Platform: macOS
Application: Chrome
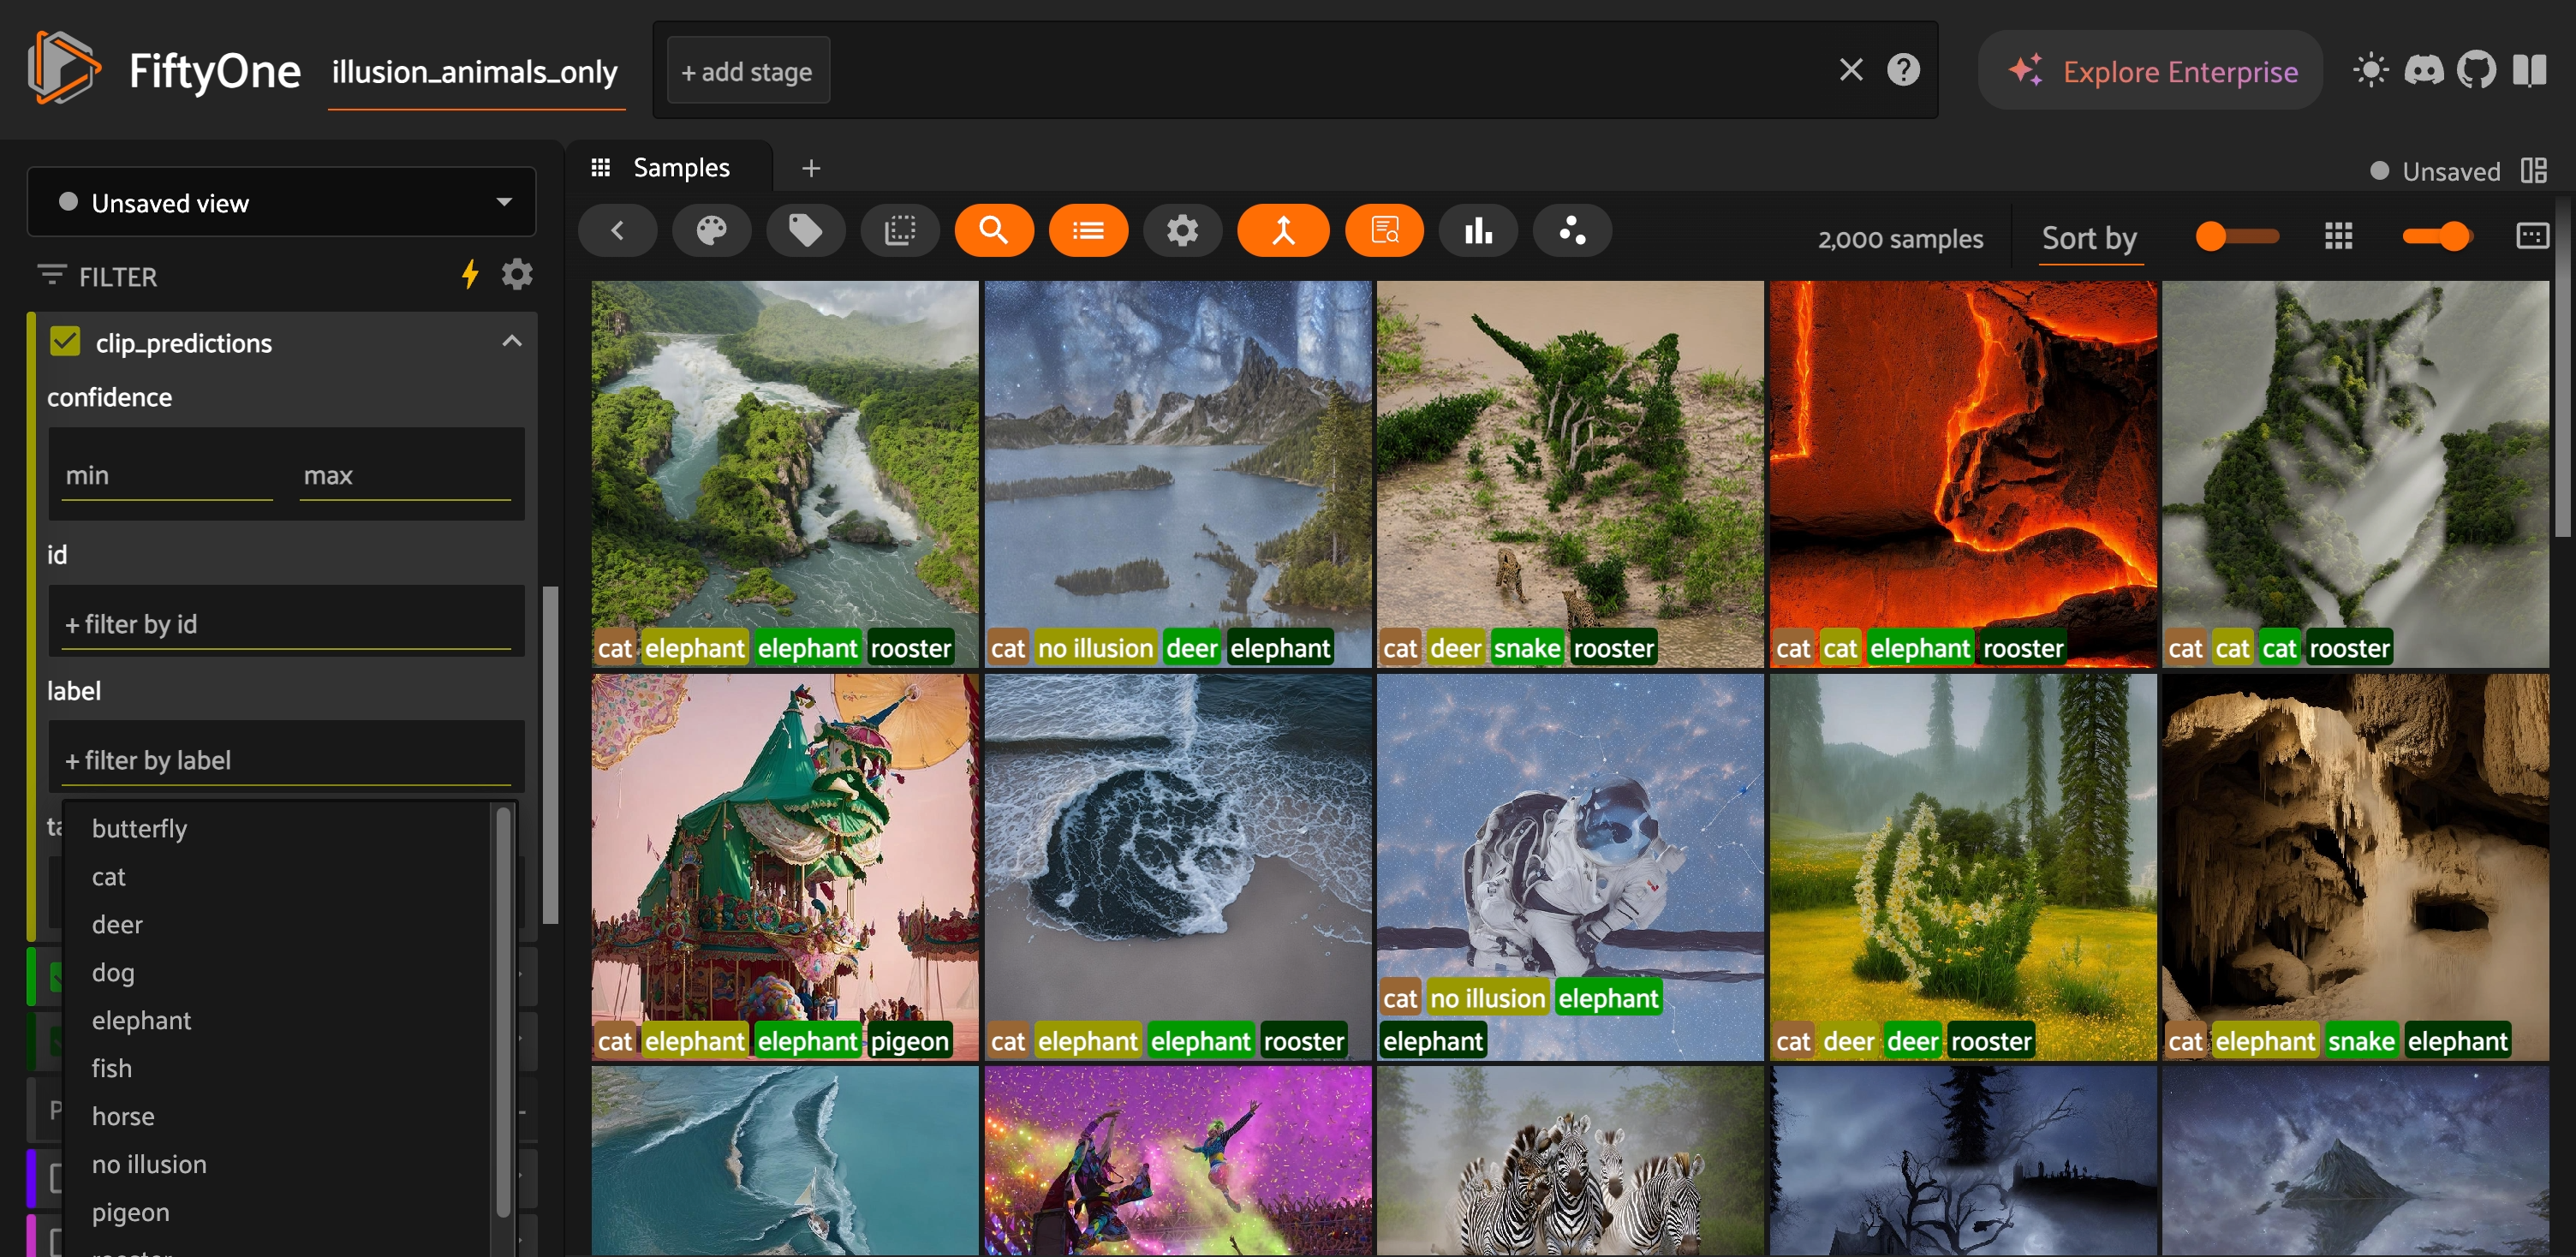
task_description: Filter samples in the sample panel to those with label of elephant for clip_predictions
action_type: select
element_info: Menu Item
steps_since_start: 1